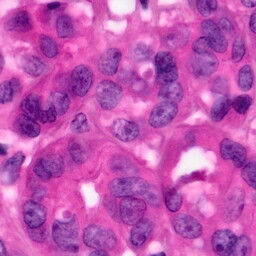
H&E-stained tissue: Pancreatic